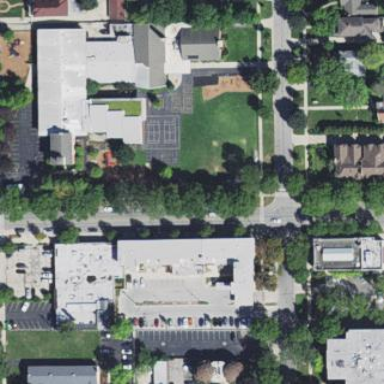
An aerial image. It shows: School.